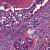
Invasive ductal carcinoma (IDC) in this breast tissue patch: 0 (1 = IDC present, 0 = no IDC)